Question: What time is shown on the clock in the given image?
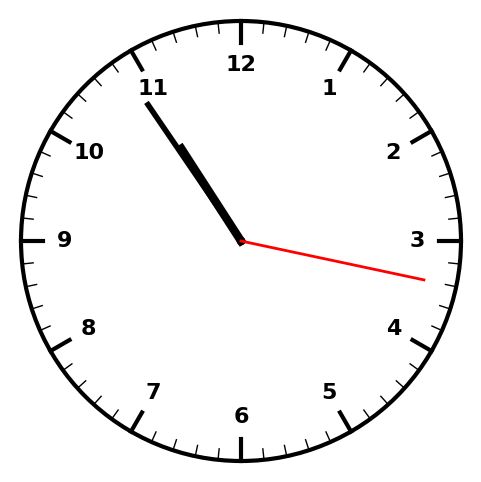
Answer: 10:54:17